Question: I don't use Imagemagick very often, which is why I don't know how to solve this problem. I also don't know how to phrase the question other than: How do I get the image to be cropped like the CSS property: background-size: contain; I haven't been able to find an answer, likely due to my phrasing.
I need the image to be 200px, and "resized/cropped" so that it is not stretched, but contained by the width or height (dependent on the orientation of the image 'width > height = contain by width')
What I have so far:
'''
$im = new Imagick($path);
/* Resizing Operations */
$gm = $im->getImageGeometry();
$w = $gm['width'];
$h = $gm['height'];
if($h < $w) {
$nh = 200;
$nw = (200 / $h) * $w;
} else {
$nw = 200;
$nh = (200 / $w) * $h;
}
$im->resizeImage($nw, $nh, Imagick::FILTER_LANCZOS, true);
$im->cropThumbnailImage(200,200);
/* End Resizing Operations */
'''
## Here's a visual example
We have this logo:

---
And then we want it to be constrained to 200px wide and 200px high, contained:
##
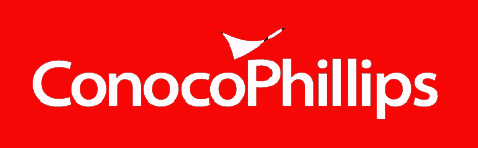
Answer: Came up with this algorithm based on the extent method of ImageMagick, which achieves the same result as CSS's 'background-size: contain;'
You can set the '200' value in the resizeImage function to get your end product. Works beautifully!
'''
$im = new Imagick($path);
/* Resizing Operations */
$gm = $im->getImageGeometry();
$w = $gm['width'];
$h = $gm['height'];
if($h < $w) {
$sr = $w;
$horz = TRUE;
} else if($h > $w) {
$sr = $h;
$horz = FALSE;
} else {
$square = TRUE;
}
if(!$square && $horz) {
$srs = $sr / 2;
$extent_amt = $srs - ($h / 2);
$im->extentImage($sr, $sr, 0, 0 - $extent_amt);
} else if(!$square && !$horz) {
$srs = $sr / 2;
$extent_amt = $srs - ($w / 2);
$im->extentImage($sr, $sr, 0 - $extent_amt, 0);
}
$im->resizeImage(200, 200, Imagick::FILTER_LANCZOS, true);
/* End Resizing Operations */
$im->writeImage($path);
/* Clean up time */
$im->clear();
$im->destroy();
'''